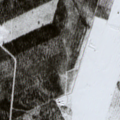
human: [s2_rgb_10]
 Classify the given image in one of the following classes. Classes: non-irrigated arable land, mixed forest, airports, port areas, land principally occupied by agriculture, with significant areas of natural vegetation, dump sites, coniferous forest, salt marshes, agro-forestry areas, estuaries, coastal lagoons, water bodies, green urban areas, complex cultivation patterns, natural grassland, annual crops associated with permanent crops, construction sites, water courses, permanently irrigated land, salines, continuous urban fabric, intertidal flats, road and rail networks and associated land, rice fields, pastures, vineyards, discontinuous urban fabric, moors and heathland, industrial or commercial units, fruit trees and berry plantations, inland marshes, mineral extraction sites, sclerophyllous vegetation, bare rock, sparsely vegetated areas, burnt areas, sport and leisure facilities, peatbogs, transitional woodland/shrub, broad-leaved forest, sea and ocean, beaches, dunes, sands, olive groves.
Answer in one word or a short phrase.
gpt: coniferous forest, transitional woodland/shrub, peatbogs